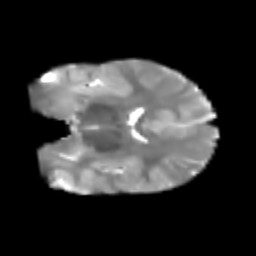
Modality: T2w
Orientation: coronal
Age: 7
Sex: male
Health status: healthy